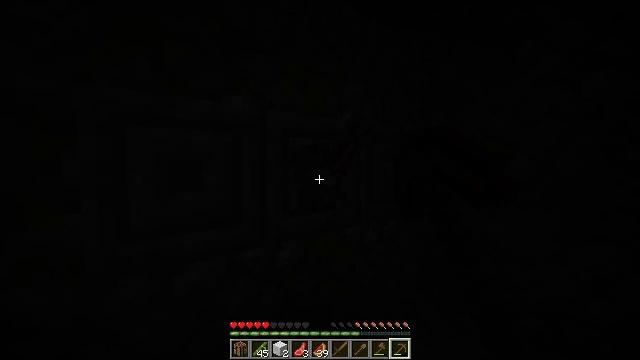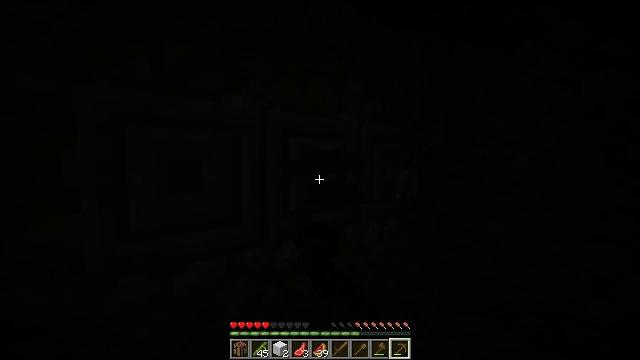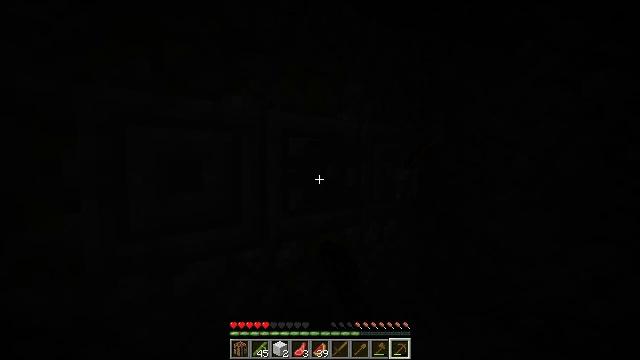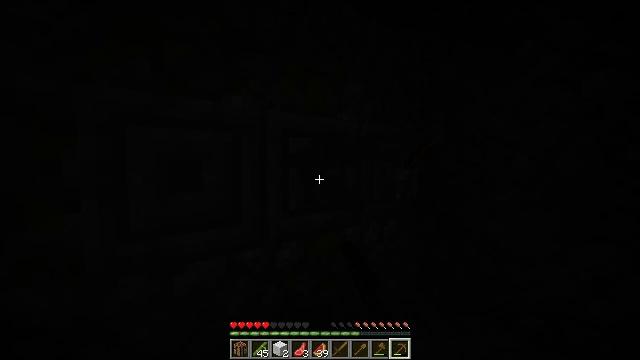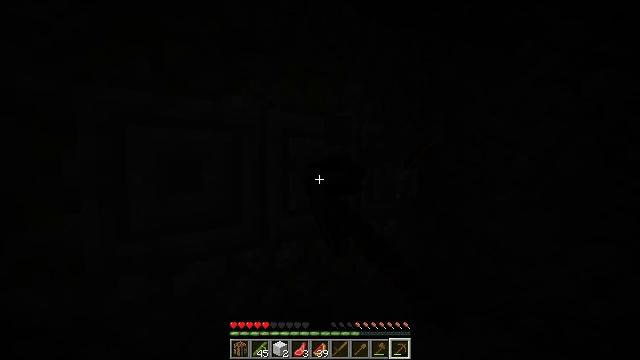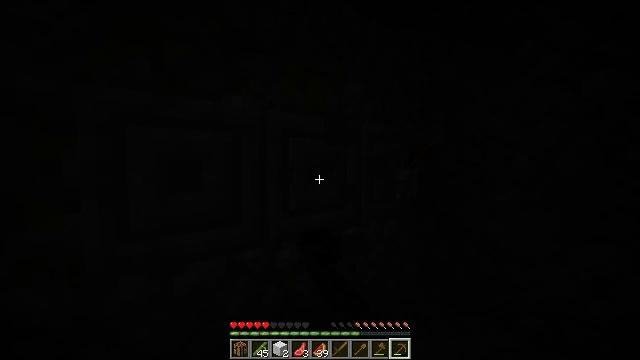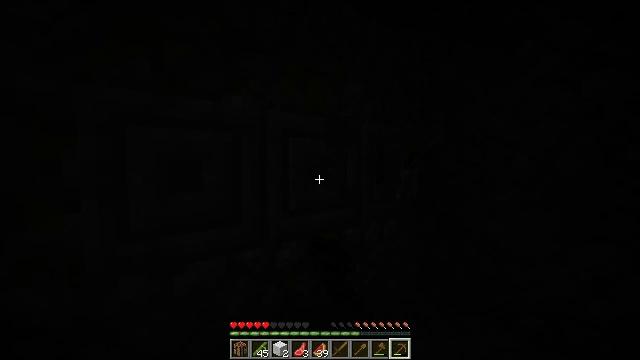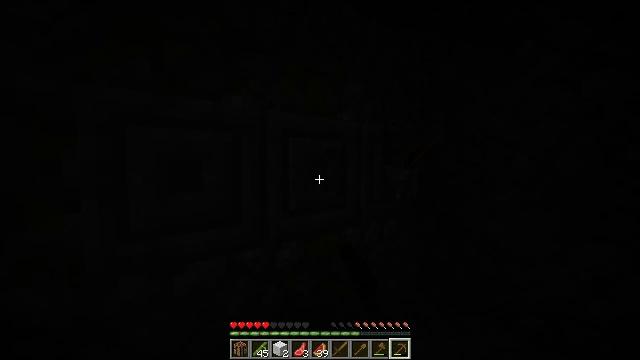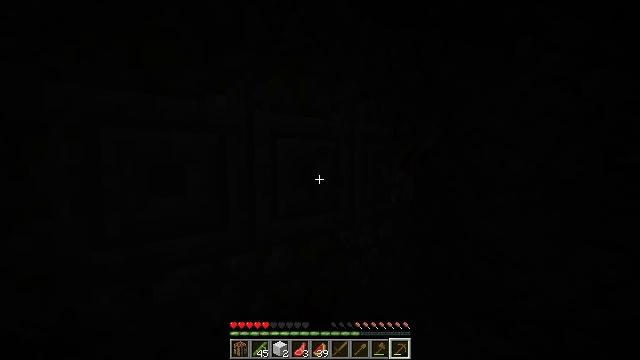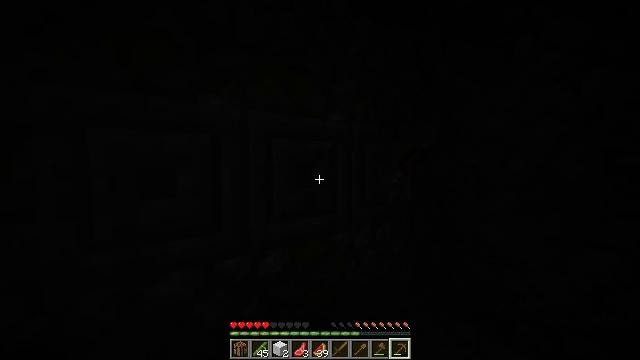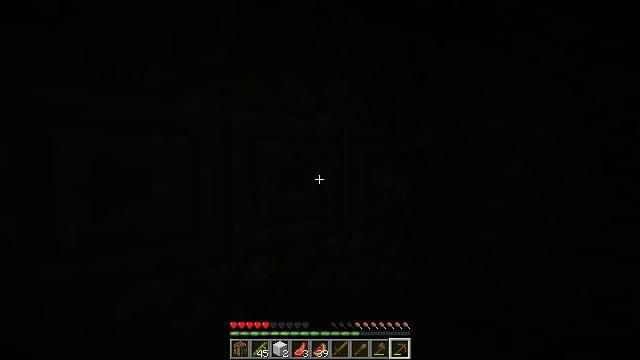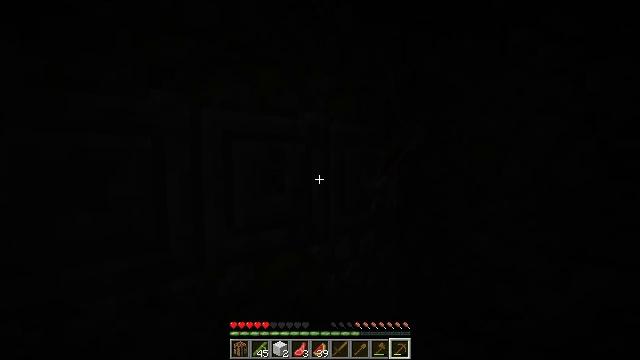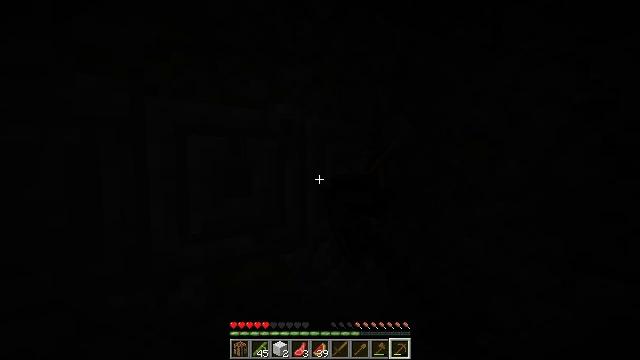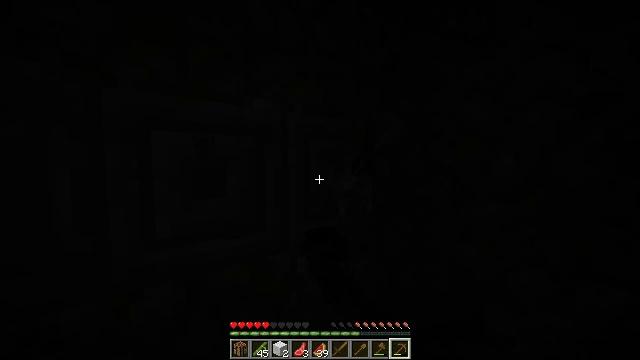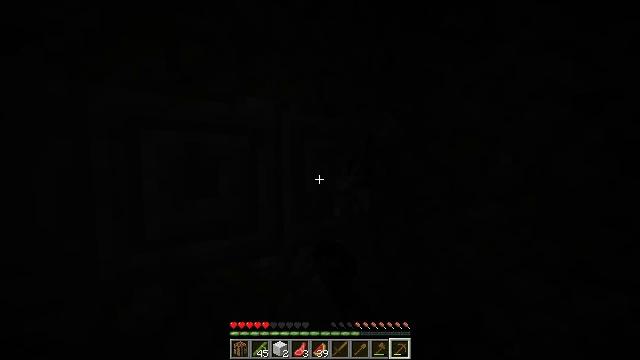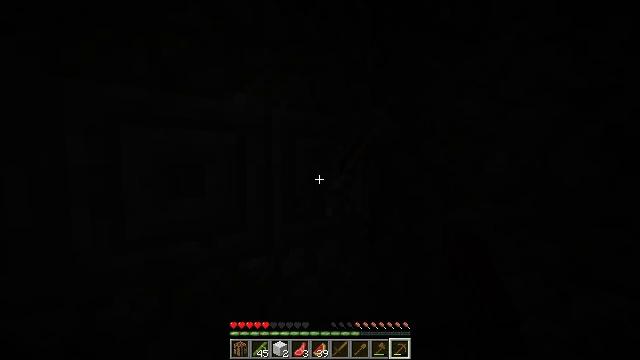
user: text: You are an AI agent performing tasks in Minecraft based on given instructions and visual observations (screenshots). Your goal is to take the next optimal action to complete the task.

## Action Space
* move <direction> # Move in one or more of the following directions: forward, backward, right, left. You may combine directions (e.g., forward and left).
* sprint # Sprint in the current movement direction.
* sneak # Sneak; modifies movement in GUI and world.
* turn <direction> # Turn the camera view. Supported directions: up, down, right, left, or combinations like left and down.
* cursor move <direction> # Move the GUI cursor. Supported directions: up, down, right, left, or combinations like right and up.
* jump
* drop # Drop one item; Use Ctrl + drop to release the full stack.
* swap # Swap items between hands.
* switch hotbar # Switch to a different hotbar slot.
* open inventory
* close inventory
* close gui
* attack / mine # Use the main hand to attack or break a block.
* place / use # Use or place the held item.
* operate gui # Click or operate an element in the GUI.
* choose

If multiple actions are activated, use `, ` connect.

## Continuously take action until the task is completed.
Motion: motion action
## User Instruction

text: Break the existing lever.
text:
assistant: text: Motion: attack / mine
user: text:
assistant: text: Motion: attack / mine
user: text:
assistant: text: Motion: attack / mine
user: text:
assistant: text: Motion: attack / mine
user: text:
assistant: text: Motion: attack / mine
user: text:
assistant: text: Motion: attack / mine
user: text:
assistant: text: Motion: attack / mine
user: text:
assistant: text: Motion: move forward and move right, attack / mine
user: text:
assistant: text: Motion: move forward and move right, attack / mine
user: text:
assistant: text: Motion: move forward and move right, attack / mine
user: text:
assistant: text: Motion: move forward and move right, attack / mine
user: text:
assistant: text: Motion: move forward and move right, attack / mine
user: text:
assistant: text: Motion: attack / mine
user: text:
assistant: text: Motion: attack / mine
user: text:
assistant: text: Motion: attack / mine
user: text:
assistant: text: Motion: attack / mine
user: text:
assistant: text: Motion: attack / mine
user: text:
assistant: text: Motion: attack / mine
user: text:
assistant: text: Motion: attack / mine
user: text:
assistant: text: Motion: attack / mine
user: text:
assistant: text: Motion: attack / mine
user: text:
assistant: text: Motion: attack / mine
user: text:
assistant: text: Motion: attack / mine
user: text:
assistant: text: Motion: attack / mine
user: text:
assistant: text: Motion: attack / mine
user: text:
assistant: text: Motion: attack / mine
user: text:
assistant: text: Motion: attack / mine
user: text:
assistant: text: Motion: attack / mine
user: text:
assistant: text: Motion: attack / mine
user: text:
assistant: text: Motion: attack / mine